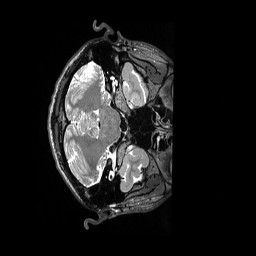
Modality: T2w
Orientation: axial
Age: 21
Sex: male
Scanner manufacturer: siemens
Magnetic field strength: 3 T
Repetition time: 3.2 s
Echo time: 0.562 s